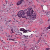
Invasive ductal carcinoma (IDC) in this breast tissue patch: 1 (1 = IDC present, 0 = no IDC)